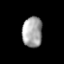
Tissue: lung
Cell type: Epithelial cells
Senescence score: 0.1882
Nuclear area (px): 600
Mean DAPI intensity: 163.913